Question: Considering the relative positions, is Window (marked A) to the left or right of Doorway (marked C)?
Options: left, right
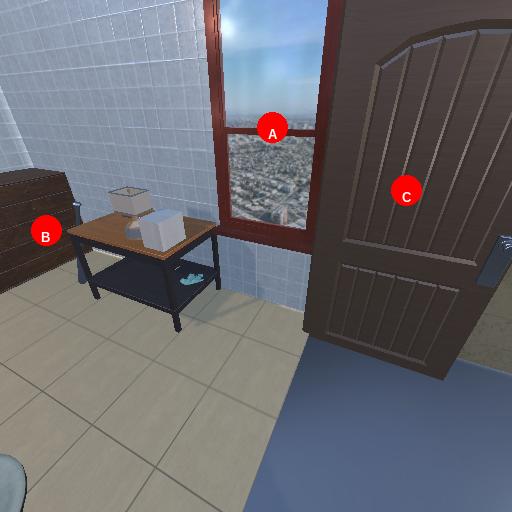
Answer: left